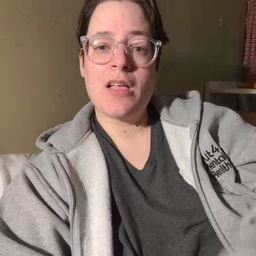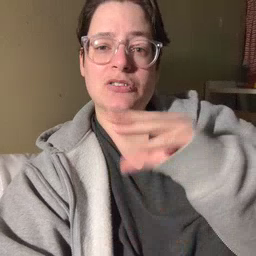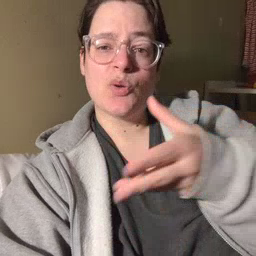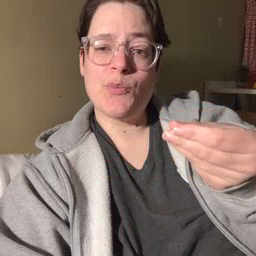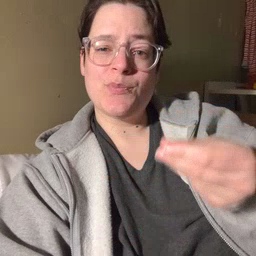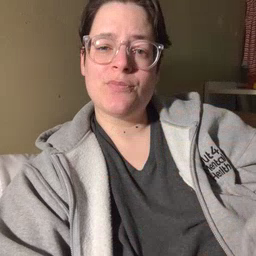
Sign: story